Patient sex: F
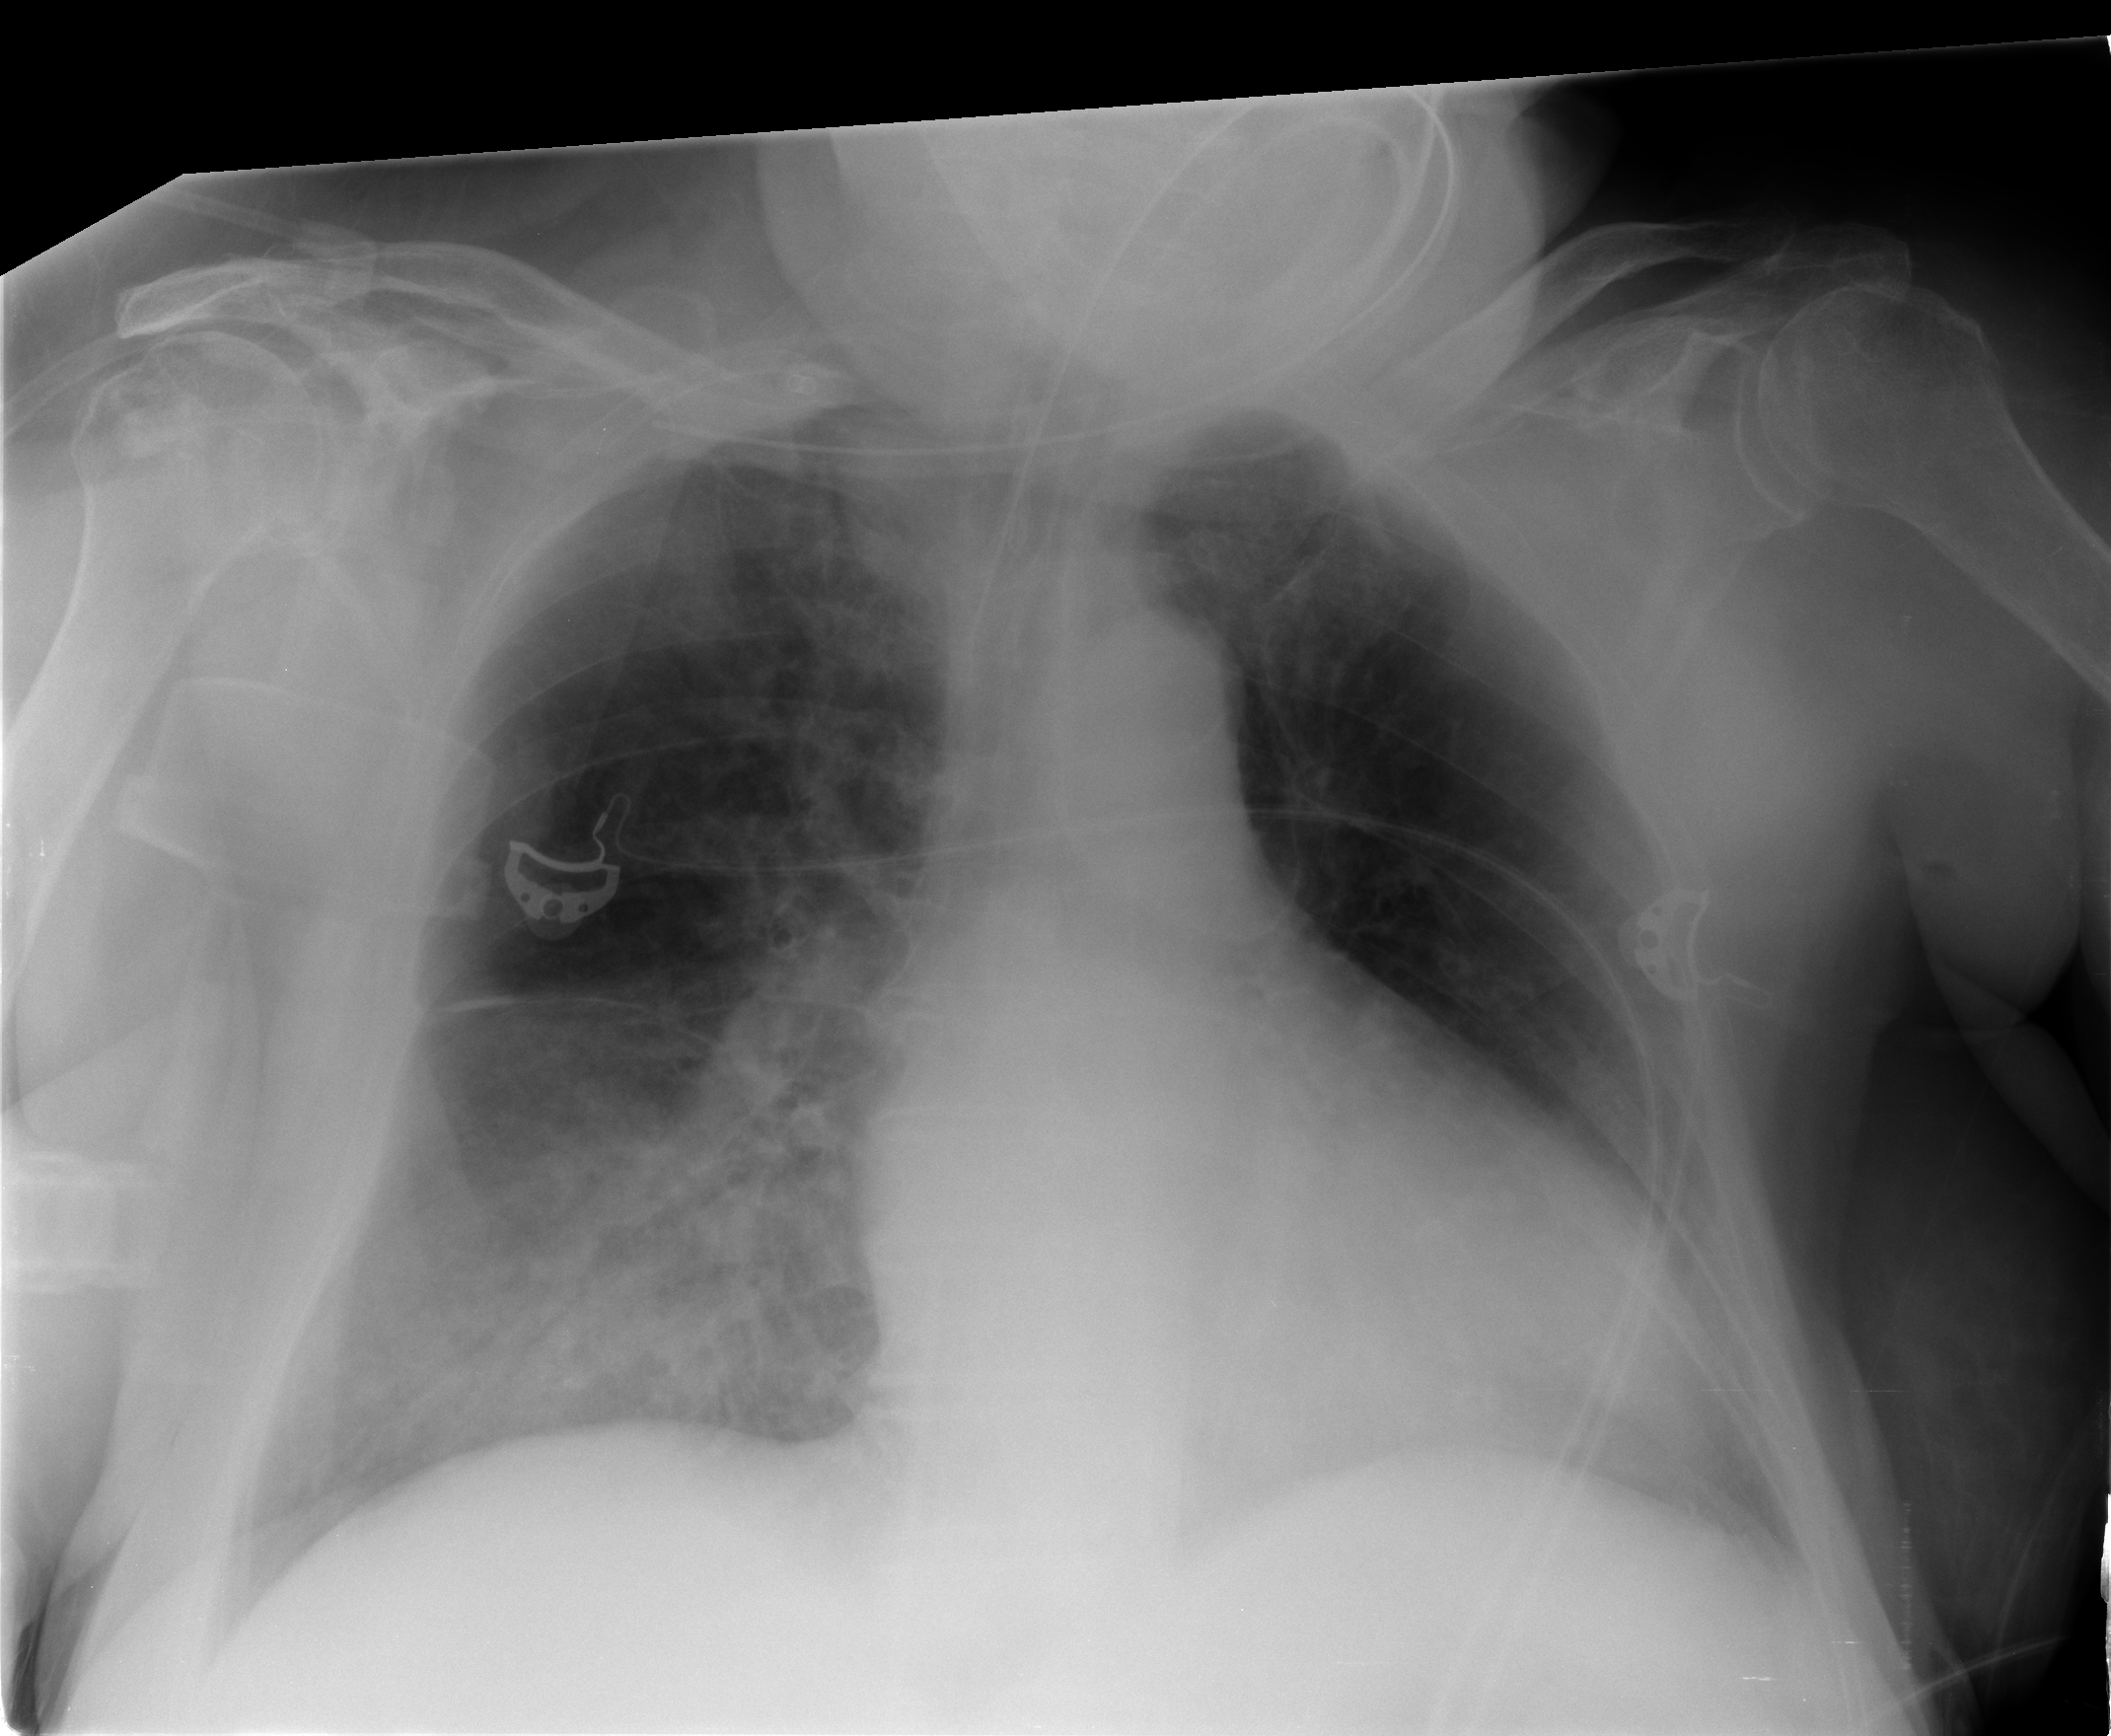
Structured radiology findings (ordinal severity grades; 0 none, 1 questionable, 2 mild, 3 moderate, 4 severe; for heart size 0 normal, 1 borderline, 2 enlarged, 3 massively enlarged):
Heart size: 0
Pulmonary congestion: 1
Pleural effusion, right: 2
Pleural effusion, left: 0
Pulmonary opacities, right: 2
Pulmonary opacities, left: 0
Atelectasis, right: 1
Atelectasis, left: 0